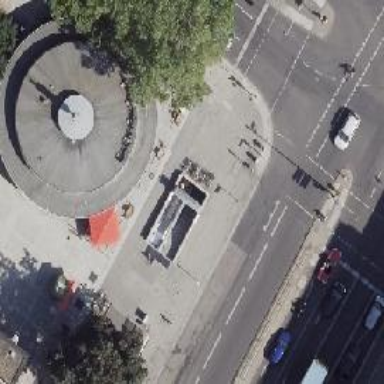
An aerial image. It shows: Subway entrance.